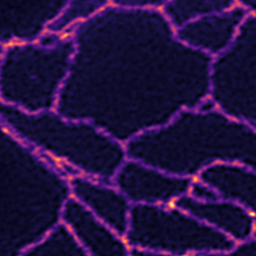
Label: Super-resolution ER image